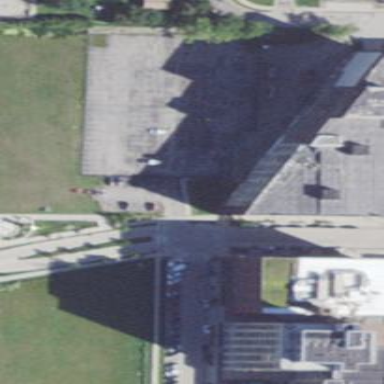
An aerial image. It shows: Building with dark grey roof.